Field crop: maize
Growth stage: 2
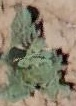
Species: datura